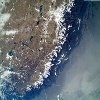
Label: land